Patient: sex M, age 65
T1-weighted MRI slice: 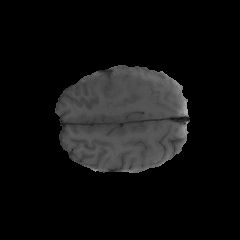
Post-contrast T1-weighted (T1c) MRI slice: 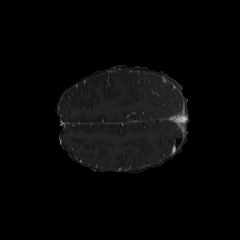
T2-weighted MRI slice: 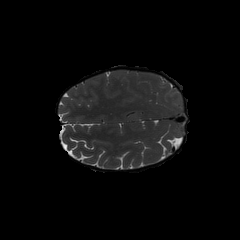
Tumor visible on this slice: no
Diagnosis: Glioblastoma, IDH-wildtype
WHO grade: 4